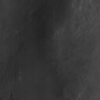
Label: not_dusty